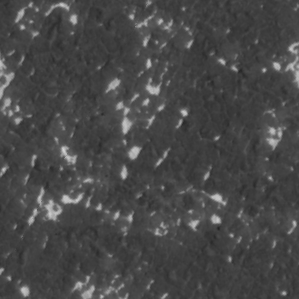
Label: frost